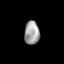
Tissue: skin
Cell type: Fibroblasts
Senescence score: 0.748
Nuclear area (px): 345
Mean DAPI intensity: 160.875